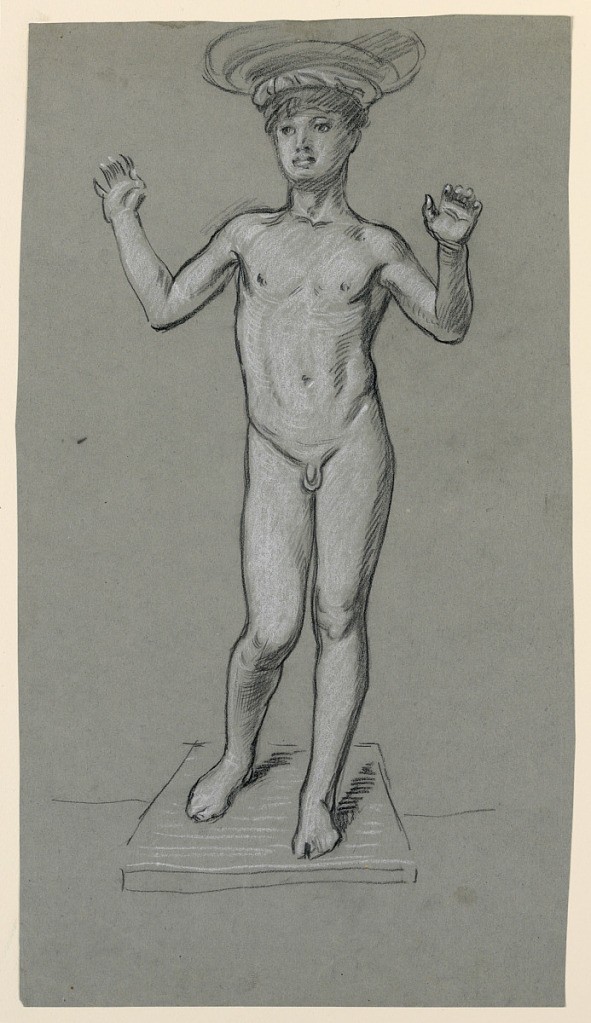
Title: figure study for a fountain design
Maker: Elihu Vedder, American, 1836 – 1923
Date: ca. 1890
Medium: black crayon, white chalk, on gray paper
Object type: Drawing
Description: Vertical rectangle. The nude figure of a boy, standing, facing the viewer. The arms are uplifted, basin on boy's head, and pedestal, are suggested.